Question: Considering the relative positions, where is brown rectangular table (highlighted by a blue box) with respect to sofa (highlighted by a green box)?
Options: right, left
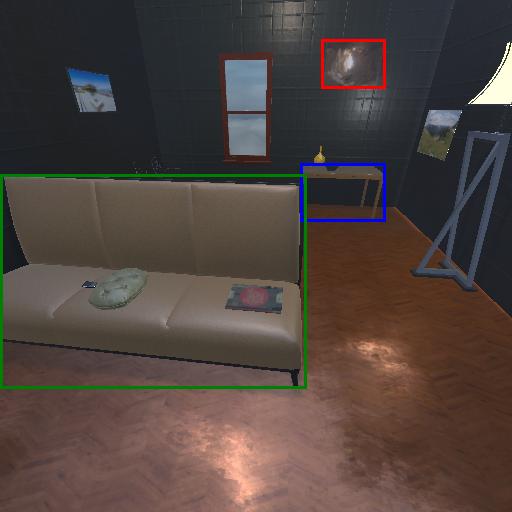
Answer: right